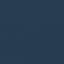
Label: SeaLake